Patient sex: M
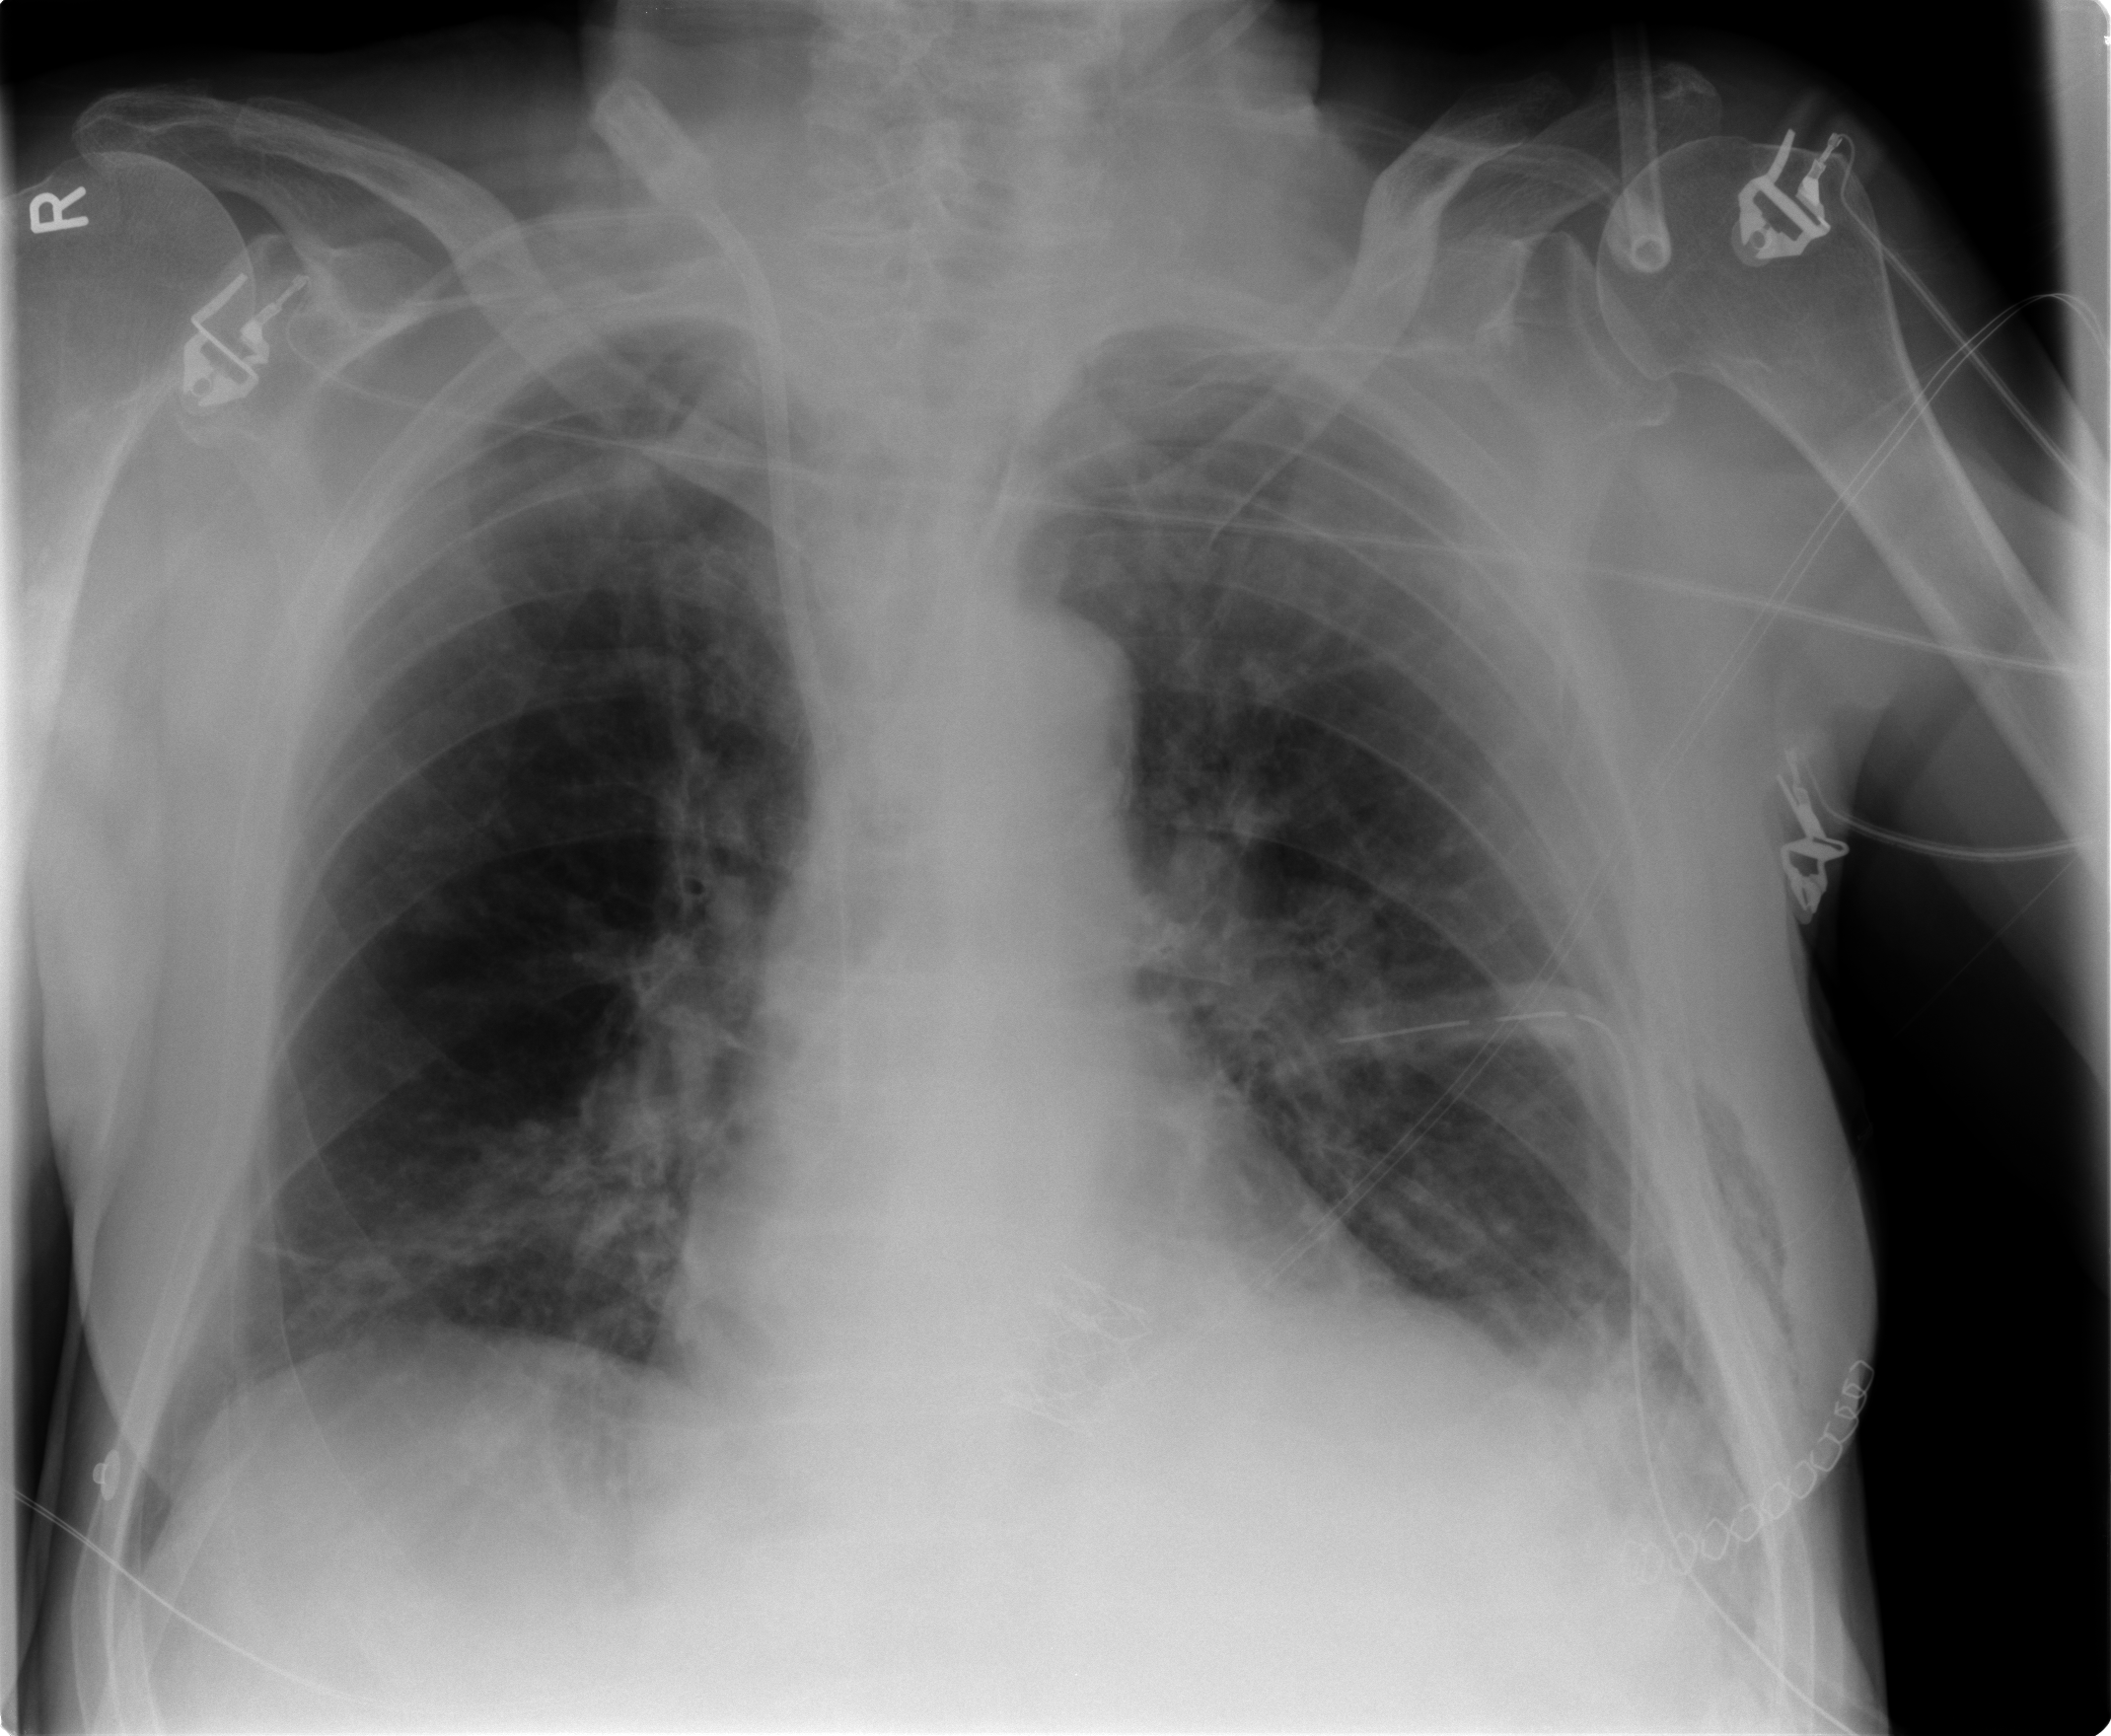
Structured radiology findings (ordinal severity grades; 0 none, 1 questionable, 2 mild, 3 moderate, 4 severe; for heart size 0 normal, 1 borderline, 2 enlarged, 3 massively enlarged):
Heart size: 2
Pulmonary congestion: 2
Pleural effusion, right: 0
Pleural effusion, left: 2
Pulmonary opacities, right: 0
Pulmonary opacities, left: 0
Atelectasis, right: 2
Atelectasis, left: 2